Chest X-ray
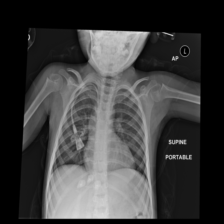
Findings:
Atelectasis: negative
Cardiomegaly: negative
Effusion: negative
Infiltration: negative
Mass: negative
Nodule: negative
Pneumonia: negative
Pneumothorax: negative
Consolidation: negative
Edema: negative
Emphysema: negative
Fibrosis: negative
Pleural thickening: negative
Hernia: negative